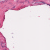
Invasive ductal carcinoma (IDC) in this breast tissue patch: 1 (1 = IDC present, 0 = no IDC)